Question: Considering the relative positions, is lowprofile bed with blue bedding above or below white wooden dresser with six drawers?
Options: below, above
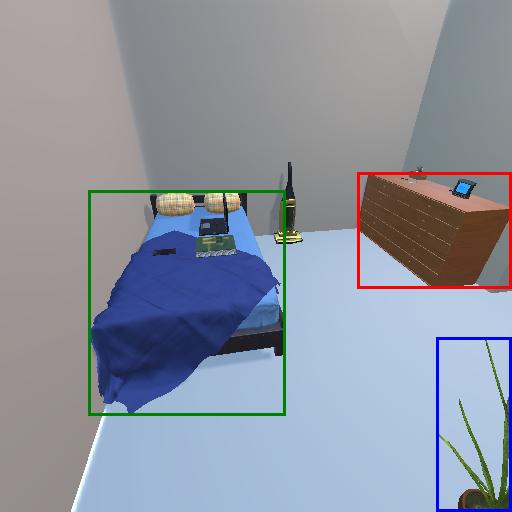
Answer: below